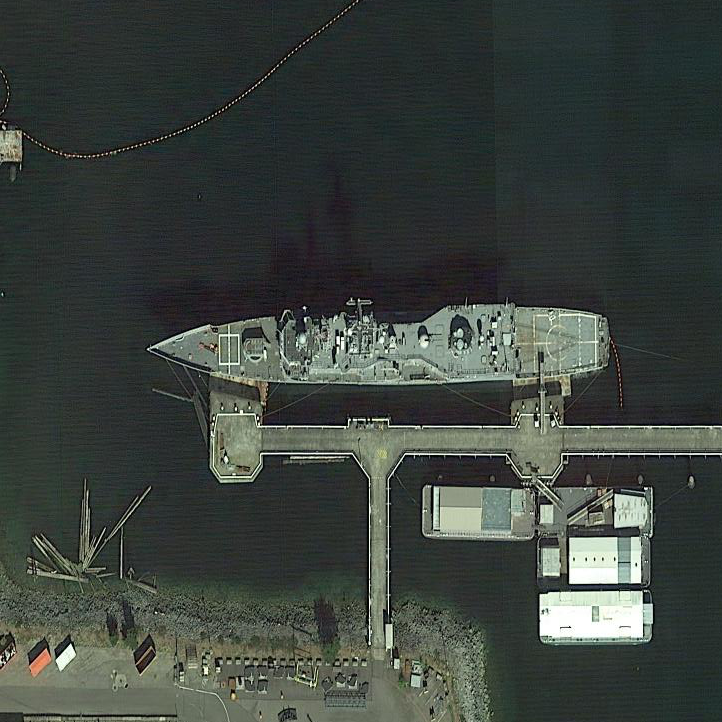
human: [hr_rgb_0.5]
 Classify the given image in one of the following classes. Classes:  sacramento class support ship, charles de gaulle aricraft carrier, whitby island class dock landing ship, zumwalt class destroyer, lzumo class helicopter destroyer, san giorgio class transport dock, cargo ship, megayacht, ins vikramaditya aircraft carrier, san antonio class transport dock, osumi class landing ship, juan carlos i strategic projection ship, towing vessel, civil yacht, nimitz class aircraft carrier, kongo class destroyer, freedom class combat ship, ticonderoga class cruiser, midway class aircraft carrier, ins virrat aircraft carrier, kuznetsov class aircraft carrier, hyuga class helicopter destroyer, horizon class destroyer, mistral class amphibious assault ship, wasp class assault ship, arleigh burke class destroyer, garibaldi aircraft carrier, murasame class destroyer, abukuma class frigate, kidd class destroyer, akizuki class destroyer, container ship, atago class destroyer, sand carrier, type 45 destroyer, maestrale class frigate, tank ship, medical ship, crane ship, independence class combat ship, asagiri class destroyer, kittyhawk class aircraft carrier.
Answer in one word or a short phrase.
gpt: Ticonderoga class cruiser